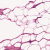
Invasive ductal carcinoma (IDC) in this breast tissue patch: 0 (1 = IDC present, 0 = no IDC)